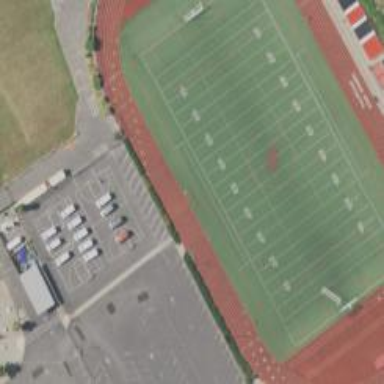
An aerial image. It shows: American football pitch with artificial turf.